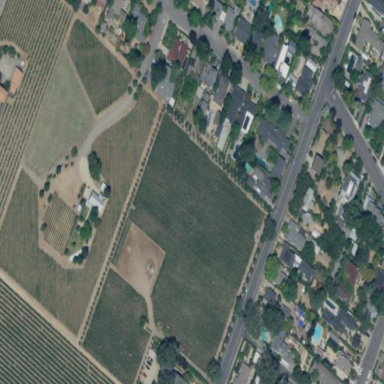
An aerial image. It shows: Vineyard growing grapes.